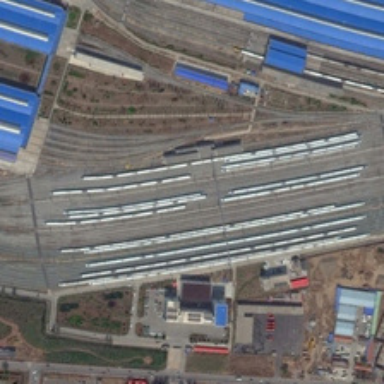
Some buildings and a parking lot are near a railway station .